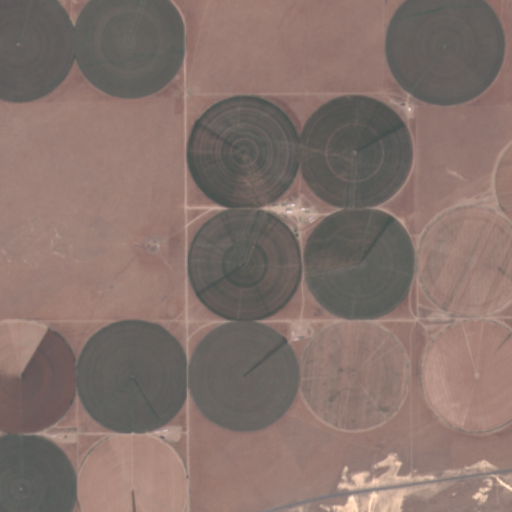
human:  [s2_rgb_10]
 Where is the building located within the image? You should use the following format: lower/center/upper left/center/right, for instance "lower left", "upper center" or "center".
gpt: The building is located in the center of the image.
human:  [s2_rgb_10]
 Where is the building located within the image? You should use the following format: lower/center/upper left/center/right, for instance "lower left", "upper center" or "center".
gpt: The building is located in the center left of the image.
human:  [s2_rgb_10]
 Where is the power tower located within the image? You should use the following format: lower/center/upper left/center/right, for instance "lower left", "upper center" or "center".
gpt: There is no power tower in the image.